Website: bh-photo
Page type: billing-address
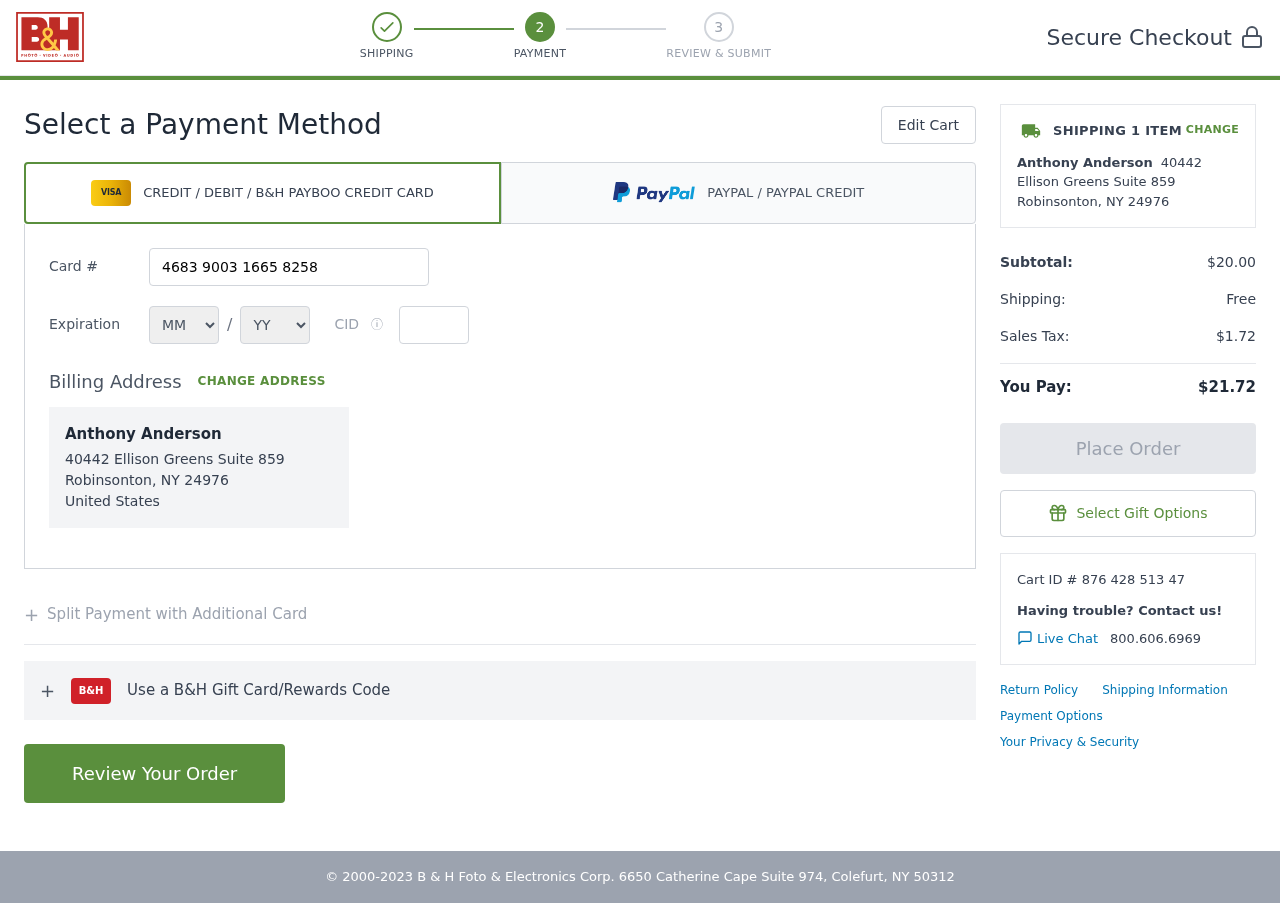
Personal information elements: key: PII_CARD_CVV
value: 306
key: PII_CARD_EXPIRY_MONTH
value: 06
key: PII_CARD_EXPIRY_YEAR
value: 30
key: PII_CARD_NUMBER
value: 4683 9003 1665 8258
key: PII_CITY_STATE_ZIP
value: Robinsonton, NY 24976
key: PII_COUNTRY
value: United States
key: PII_FULLNAME
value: Anthony Anderson
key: PII_STREET
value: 40442 Ellison Greens Suite 859
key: PII_FULLNAME2
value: Anthony Anderson
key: PII_CITY
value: Robinsonton
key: PII_STATE_ABBR
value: NY
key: PII_POSTCODE
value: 24976
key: PII_POSTCODE_FULL
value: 24976
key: PII_CITY_STATE
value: Robinsonton, NY
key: PII_POSTCODE_NUMERIC
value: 24976
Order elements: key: ORDER_NUM_ITEMS
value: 1
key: ORDER_SUBTOTAL
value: $20.00
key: ORDER_SHIPPING_COST
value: Free
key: ORDER_TAX
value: $1.72
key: ORDER_TOTAL
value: $21.72
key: ORDER_ID
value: Cart ID # 876 428 513 47